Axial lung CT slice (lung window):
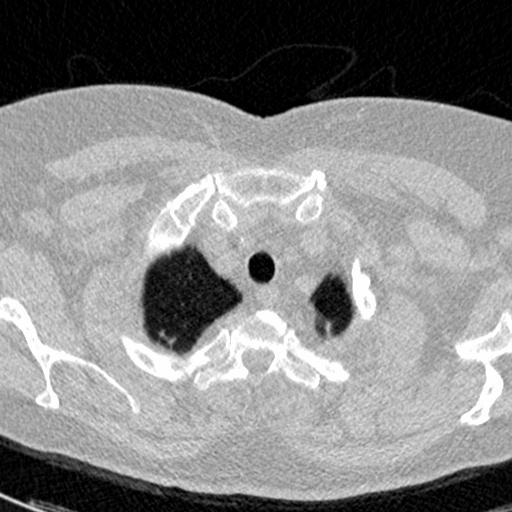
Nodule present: no